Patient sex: F
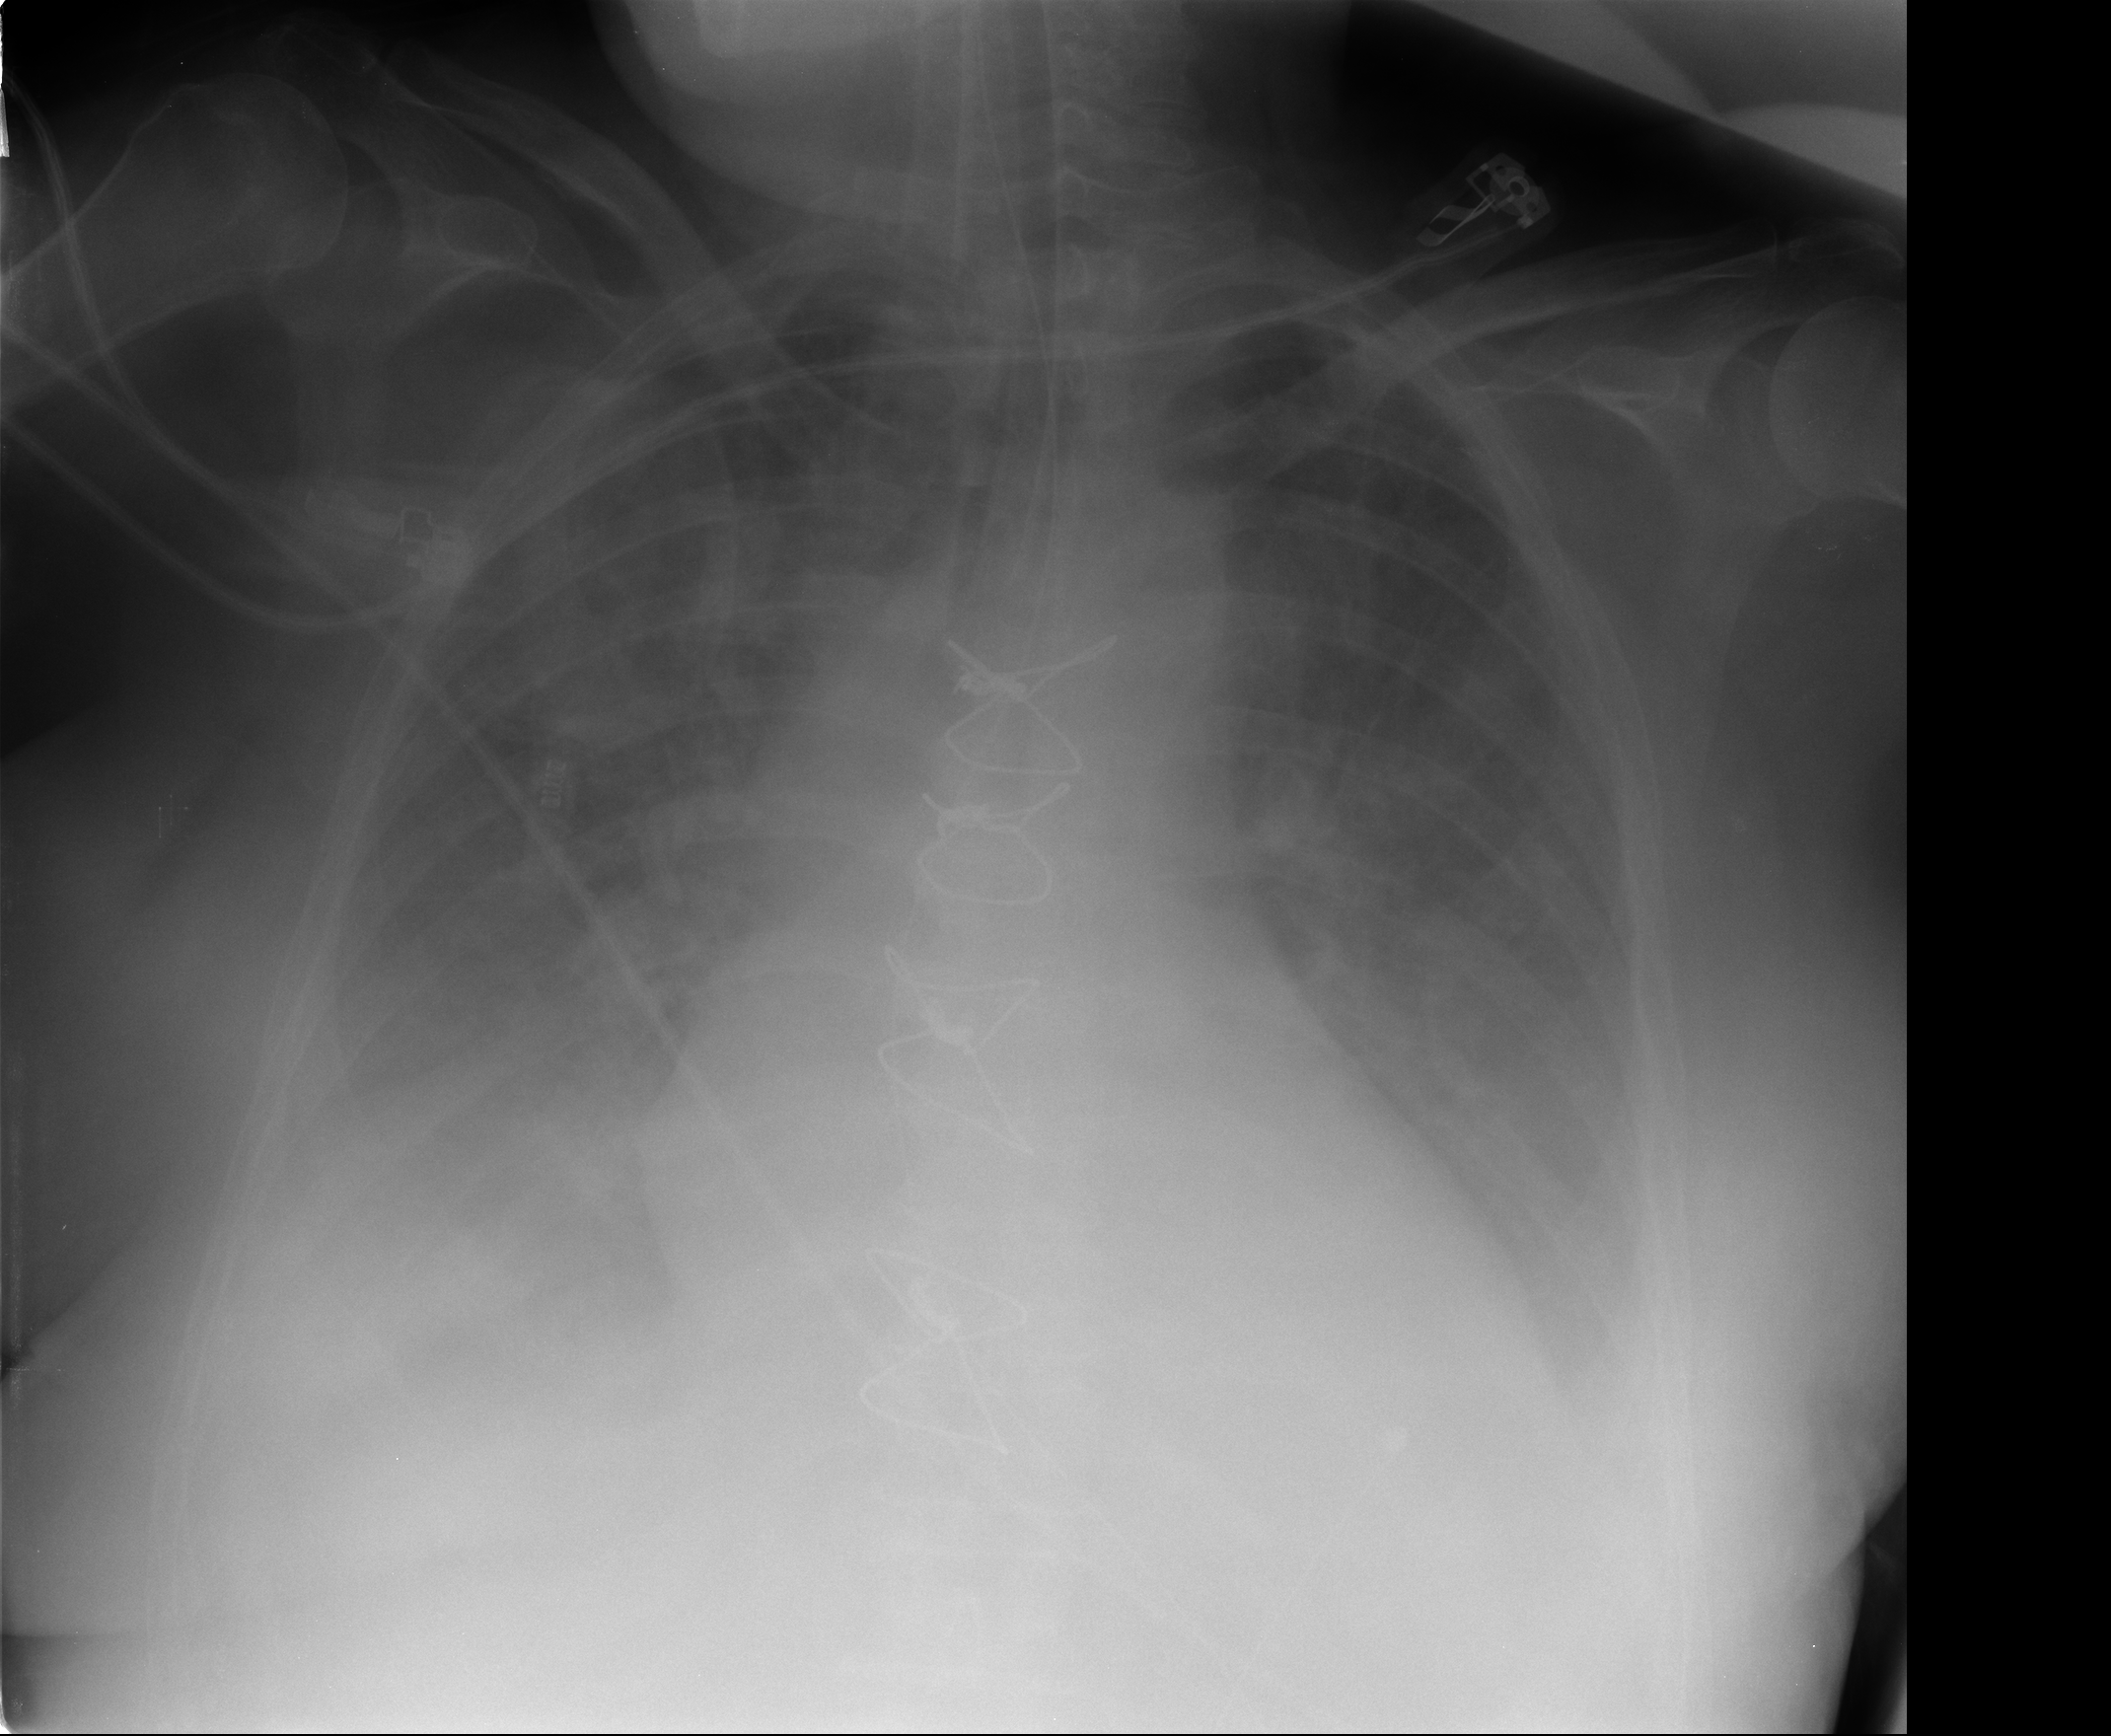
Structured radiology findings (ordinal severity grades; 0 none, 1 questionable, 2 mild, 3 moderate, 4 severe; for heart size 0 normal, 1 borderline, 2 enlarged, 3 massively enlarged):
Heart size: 2
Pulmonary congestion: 2
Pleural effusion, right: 2
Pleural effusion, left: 1
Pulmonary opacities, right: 1
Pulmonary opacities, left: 2
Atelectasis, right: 2
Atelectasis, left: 2